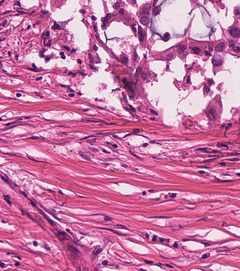
Tumor epithelial tissue: yes
Tumor-associated stroma tissue: yes
Normal tissue: no